Current action and preconditions to check: trajectory_clear

Your task: For each precondition in the list above, predict whether it will hold at this action.

Consider the current scene as observed from the mobile robot's camera, and analyze the predicted future states of all dynamic agents (e.g., people, animals, vehicles, or any moving entities) within the NEXT SECOND.

IMPORTANT: Only answer "very likely" if you are absolutely certain—based on strong, clear evidence—that a dynamic agent will violate the precondition in the predicted future state. Do NOT answer "very likely" for unlikely, ambiguous, or low-probability risks.

Ask yourself for each precondition: Is there a high probability, with clear and convincing evidence, that the predicted future states of any dynamic agent will interfere with the predicted future state of the currently executing action within the NEXT SECOND, causing that precondition to fail?

Assess the risk level based on these predictions. Use "likely" or "very likely" if motions create a clear risk of interference.

Use "neutral" or "improbable" if agents are nearby but their predicted paths are clearly diverging or non-conflicting.

Failure Risk Categories: "very improbable", "improbable", "neutral", "likely", "very likely"

Answer Format: Output ONLY the probability_of_failure value from these categories: "very improbable", "improbable", "neutral", "likely", "very likely"

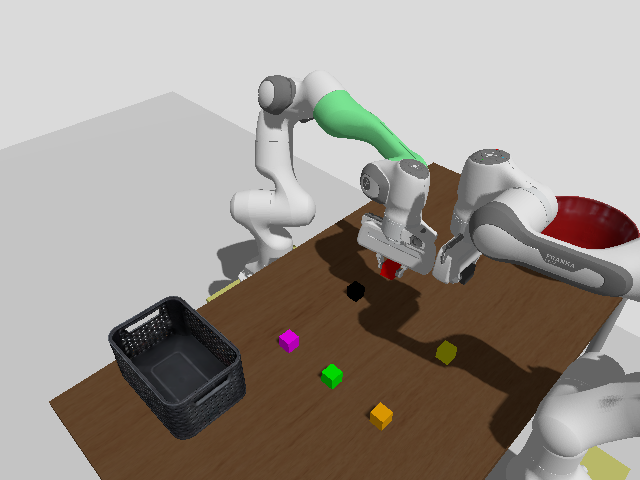

Answer: neutral